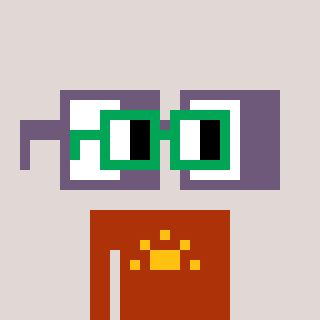
a pixel art character with square green glasses, a glasses-shaped head and a hotbrown-colored body on a warm background